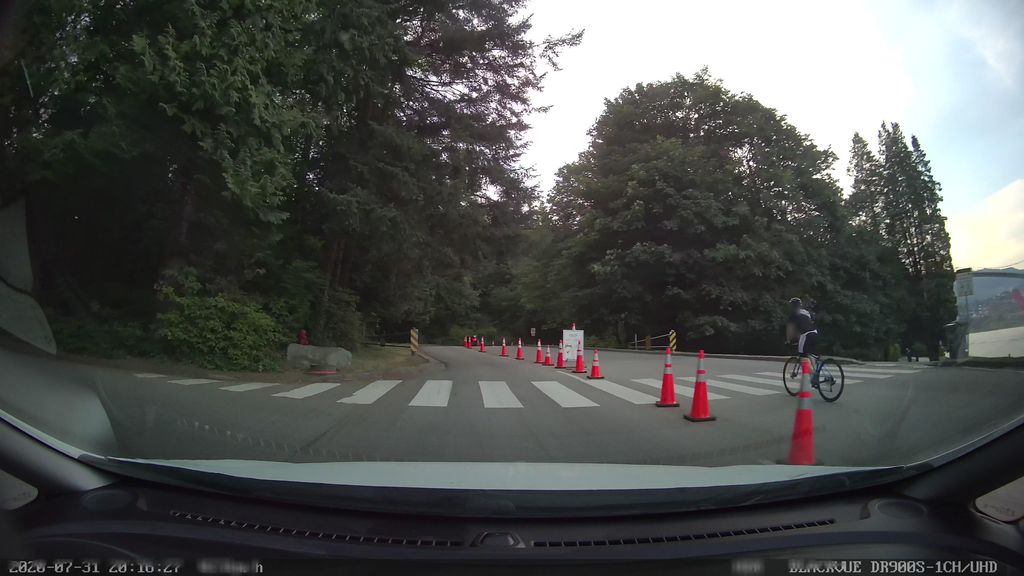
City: vancouver